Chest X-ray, PA view. Patient: 40 years old, sex M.
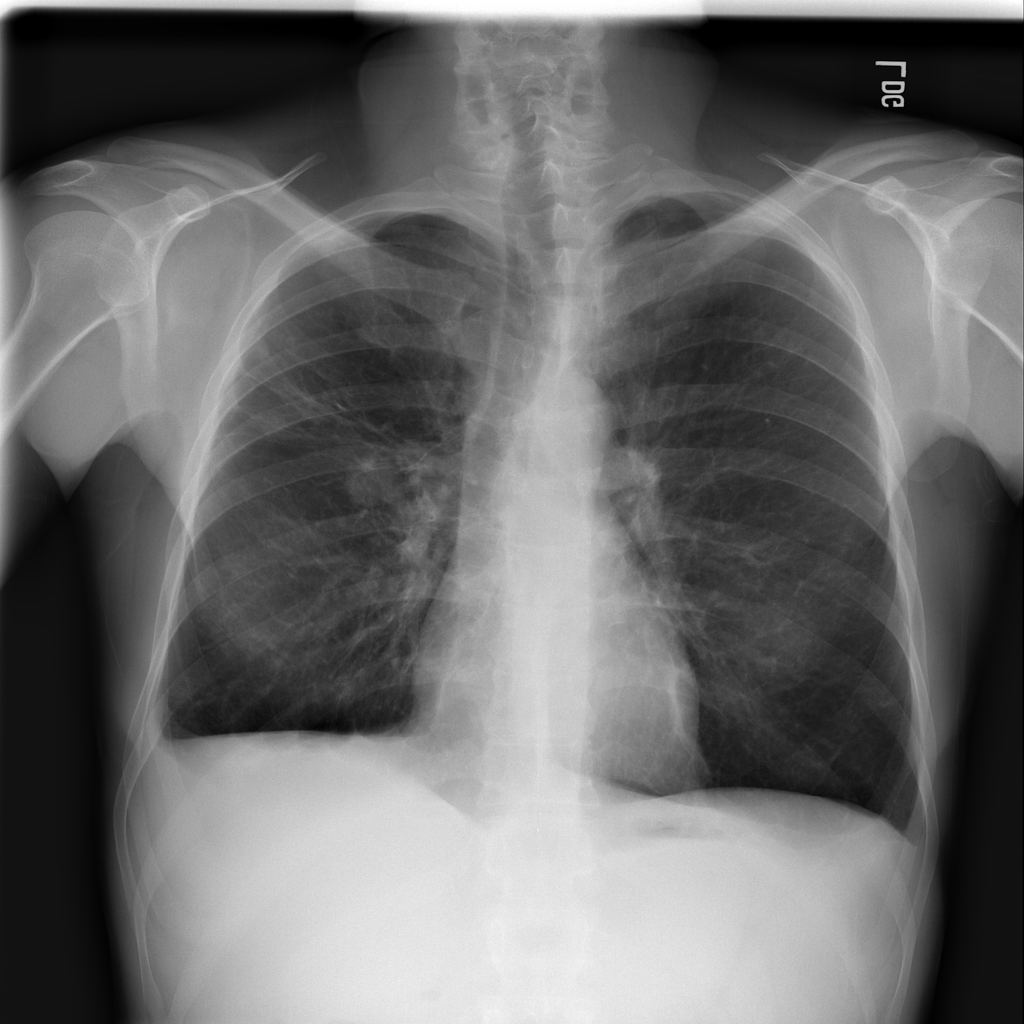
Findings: Nodule